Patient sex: M
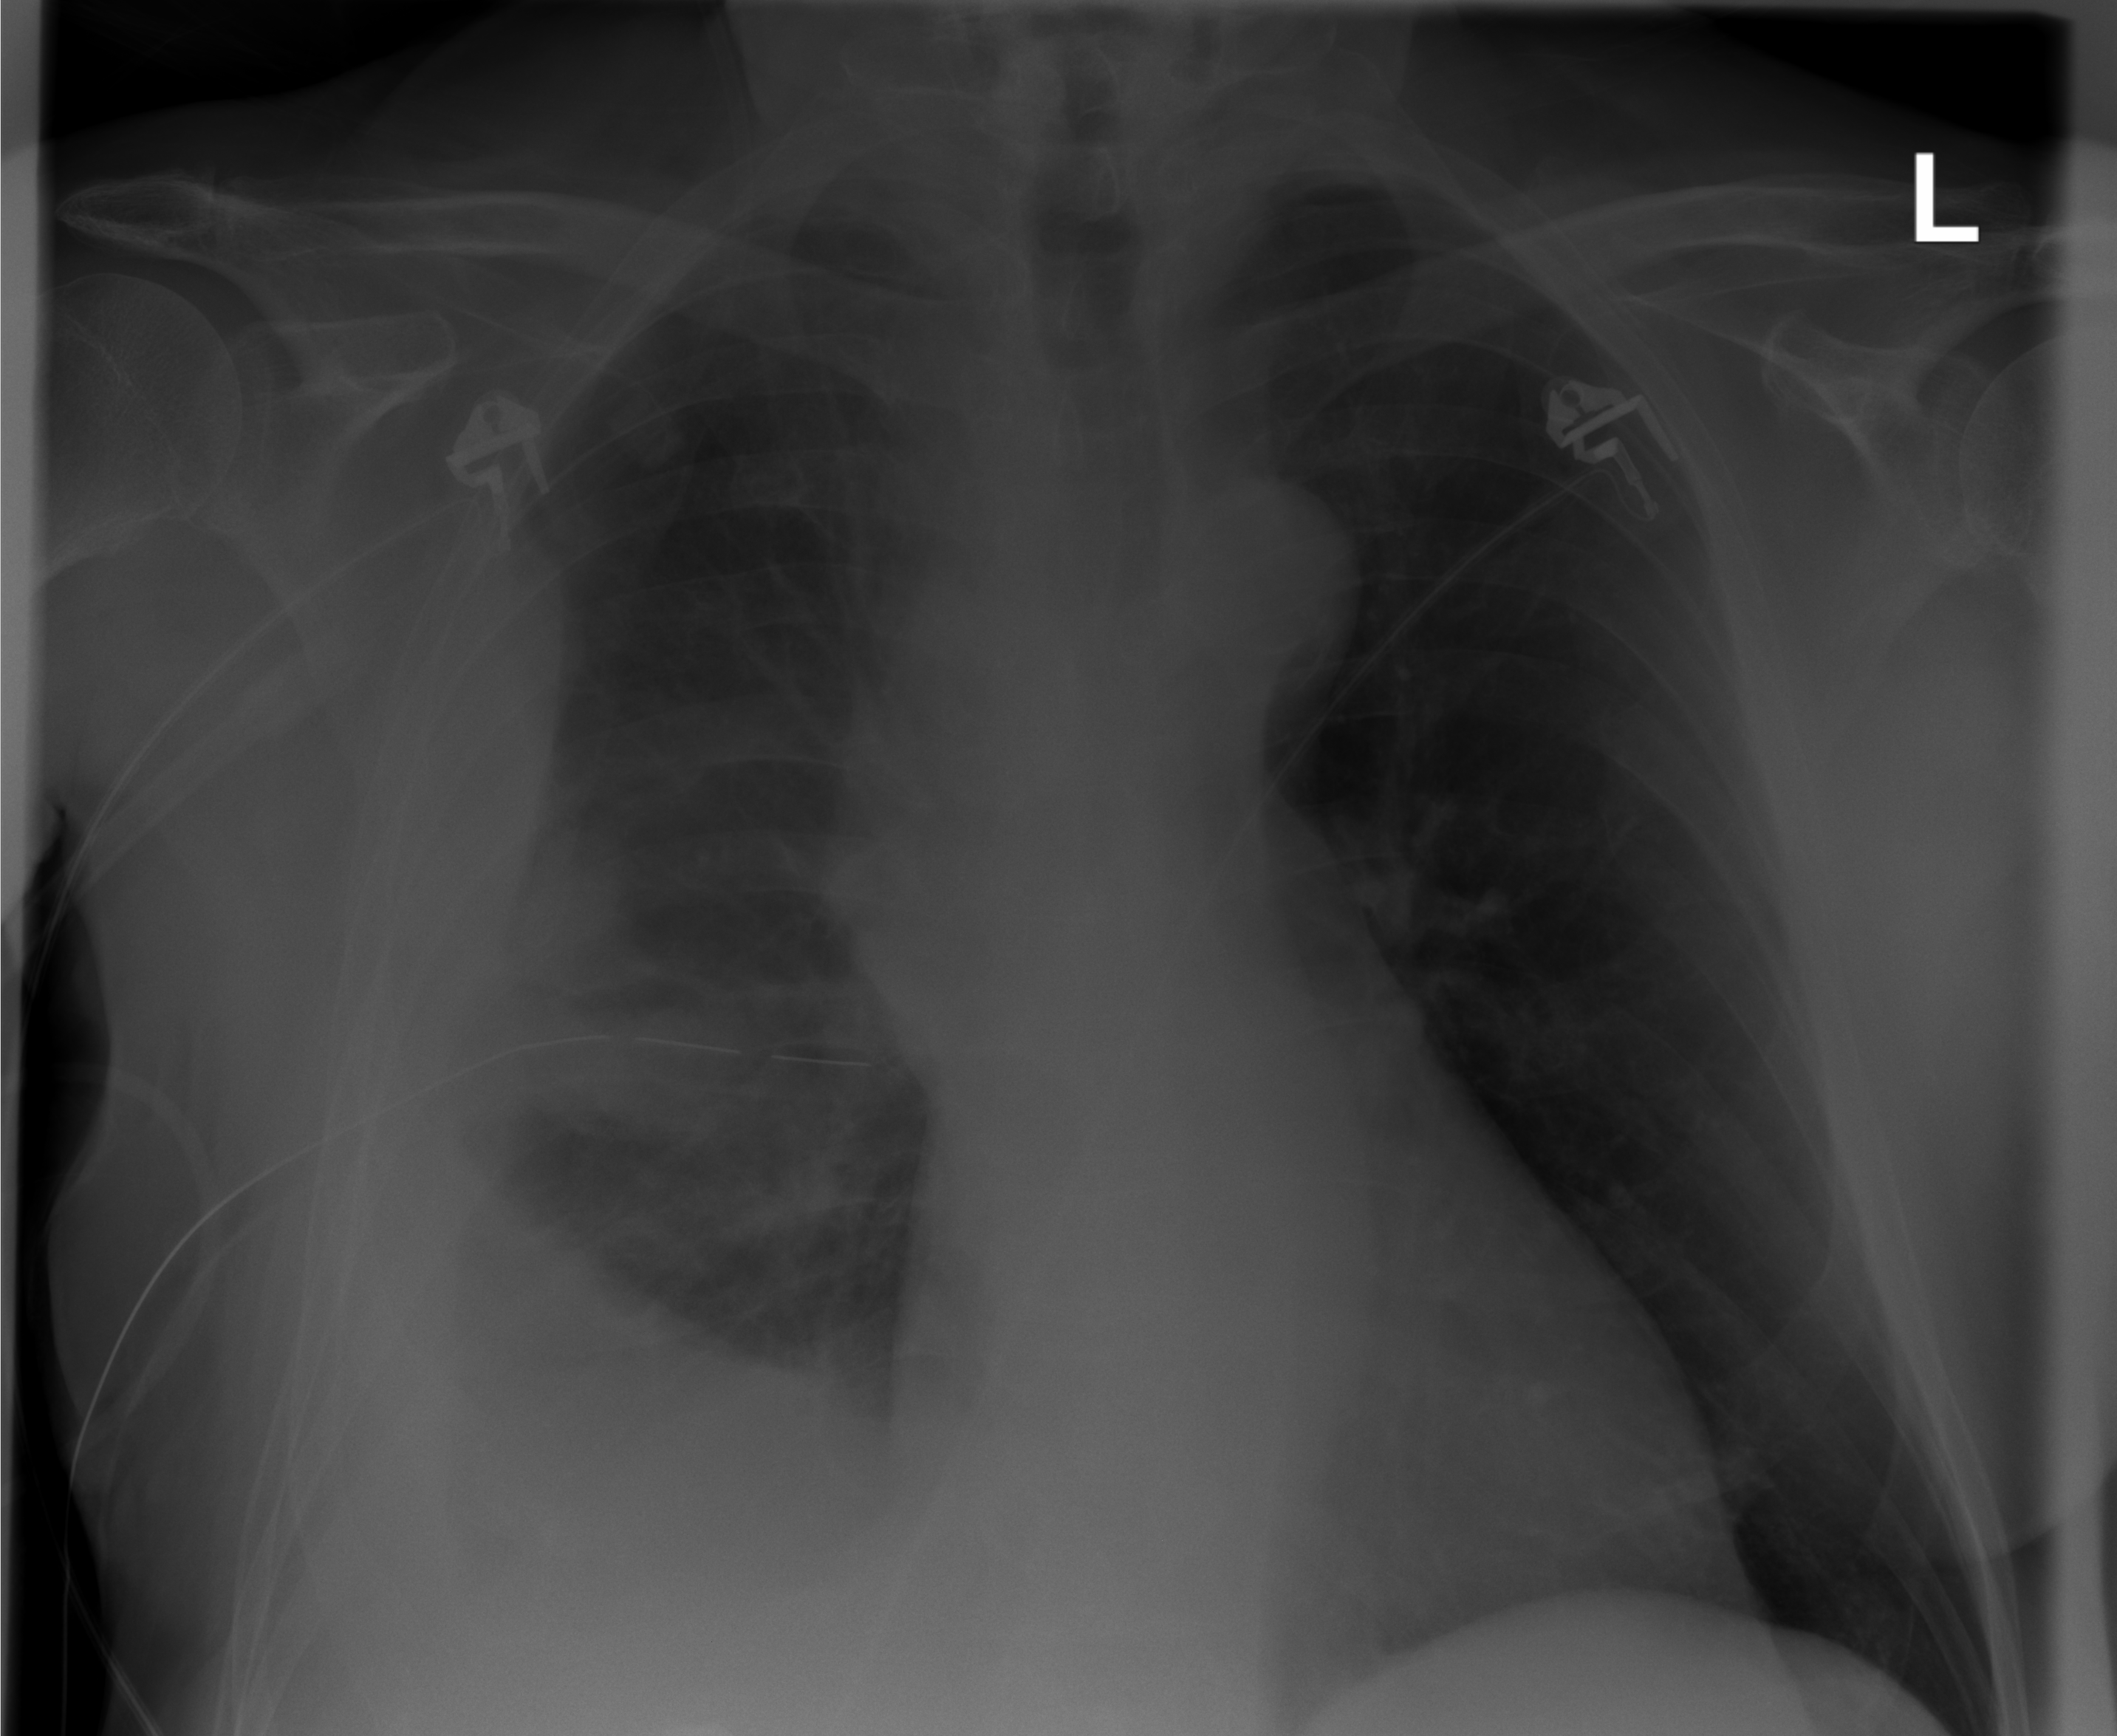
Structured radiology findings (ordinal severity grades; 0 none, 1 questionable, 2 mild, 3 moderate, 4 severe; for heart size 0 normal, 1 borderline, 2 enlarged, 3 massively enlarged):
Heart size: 0
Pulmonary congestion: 0
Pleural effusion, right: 3
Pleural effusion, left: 0
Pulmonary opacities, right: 0
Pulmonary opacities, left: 0
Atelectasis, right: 2
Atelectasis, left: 0